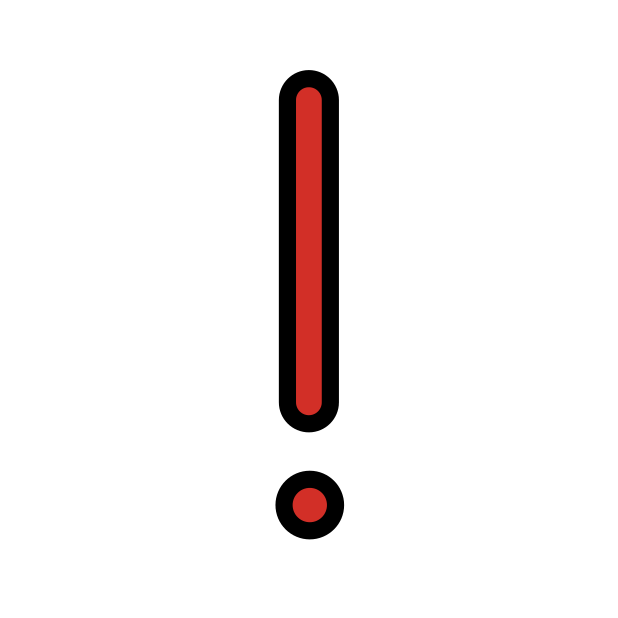
Emoji: ❗
Name: heavy exclamation mark symbol
Unicode: 0x2757